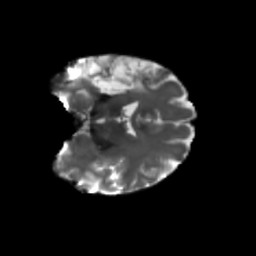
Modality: T2w
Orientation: coronal
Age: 36
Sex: female
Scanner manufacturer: siemens
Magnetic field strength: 3 T
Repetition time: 5.47 s
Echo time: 0.0854 s